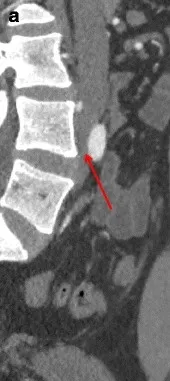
Computed tomography angiography. A. Compression of the left common iliac vein between the right common iliac artery and lumbar spine.
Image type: radiology (ct)